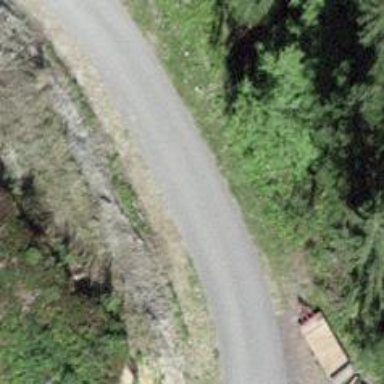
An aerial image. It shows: Track road with grade4 tracktype.